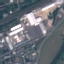
Land use / land cover: Industrial